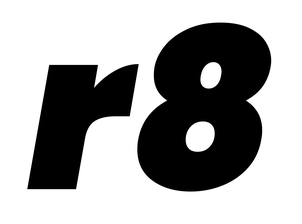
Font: Poppins-BlackItalic